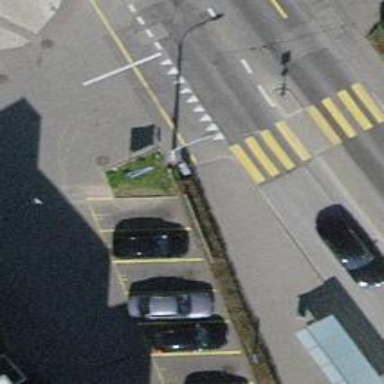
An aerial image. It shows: Kerb barrier.